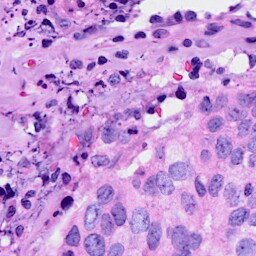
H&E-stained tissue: Breast